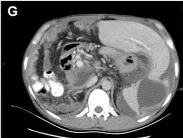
(E-H) Postoperative CT images of the pelvis and abdomen.
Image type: radiology (ct)